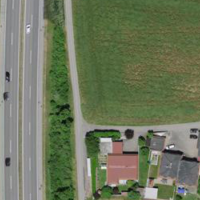
EUNIS habitat code: 57
Species observed at this site:
Milvus milvus